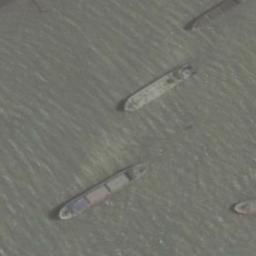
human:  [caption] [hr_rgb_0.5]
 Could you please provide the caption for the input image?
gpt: Several ships are sailing in the yellow water .

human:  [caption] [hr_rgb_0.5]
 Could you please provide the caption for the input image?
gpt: There are four ships in the black water .

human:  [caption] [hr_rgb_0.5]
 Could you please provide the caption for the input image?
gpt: Several ships of different sizes and shapes are at sea .

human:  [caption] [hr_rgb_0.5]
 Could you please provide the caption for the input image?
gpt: Cargo ships sailing on grey-blue sea .

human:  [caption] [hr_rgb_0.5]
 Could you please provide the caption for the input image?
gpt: There are several ships on the river .